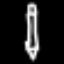
Label: pencil